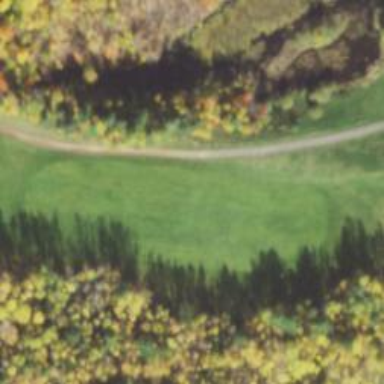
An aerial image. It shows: Path used for both walking and golf.